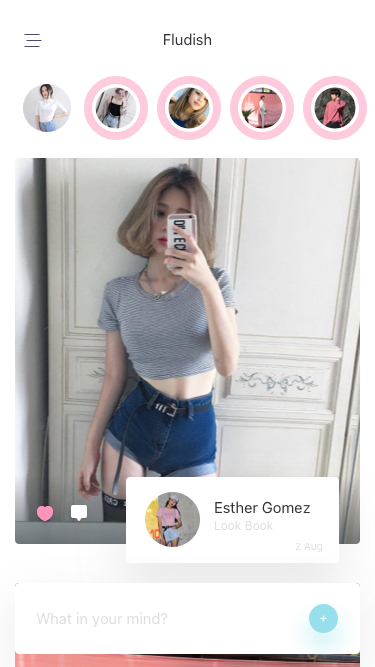
Text in this UI design:
Look Book
2 Aug
Esther Gomez
What in your mind?
Fludish